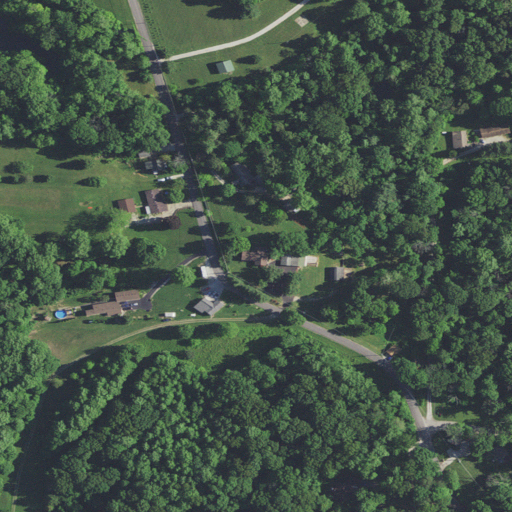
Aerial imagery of mountain in Indiana named Pumpkinvine Hill containing deciduous forest, open development, pasture, low intensity development, and mixed forest